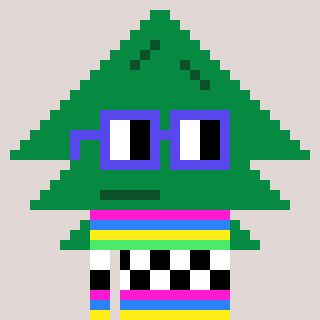
a pixel art character with square blue glasses, a fir-shaped head and a grayscale-colored body on a warm background